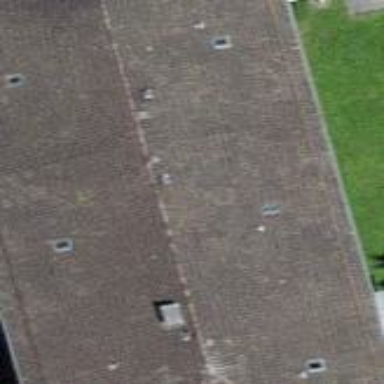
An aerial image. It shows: Building with hipped roof made of roof tiles.